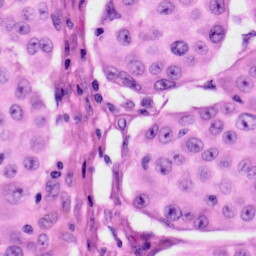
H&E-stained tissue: Skin